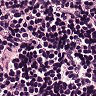
Metastatic tissue present: no